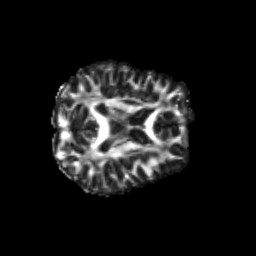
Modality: FA
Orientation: axial
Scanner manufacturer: siemens
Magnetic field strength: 3 T
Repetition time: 9.2 s
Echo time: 0.084 s